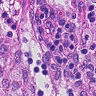
Metastatic tissue present: no